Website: macys
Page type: customer-info-address
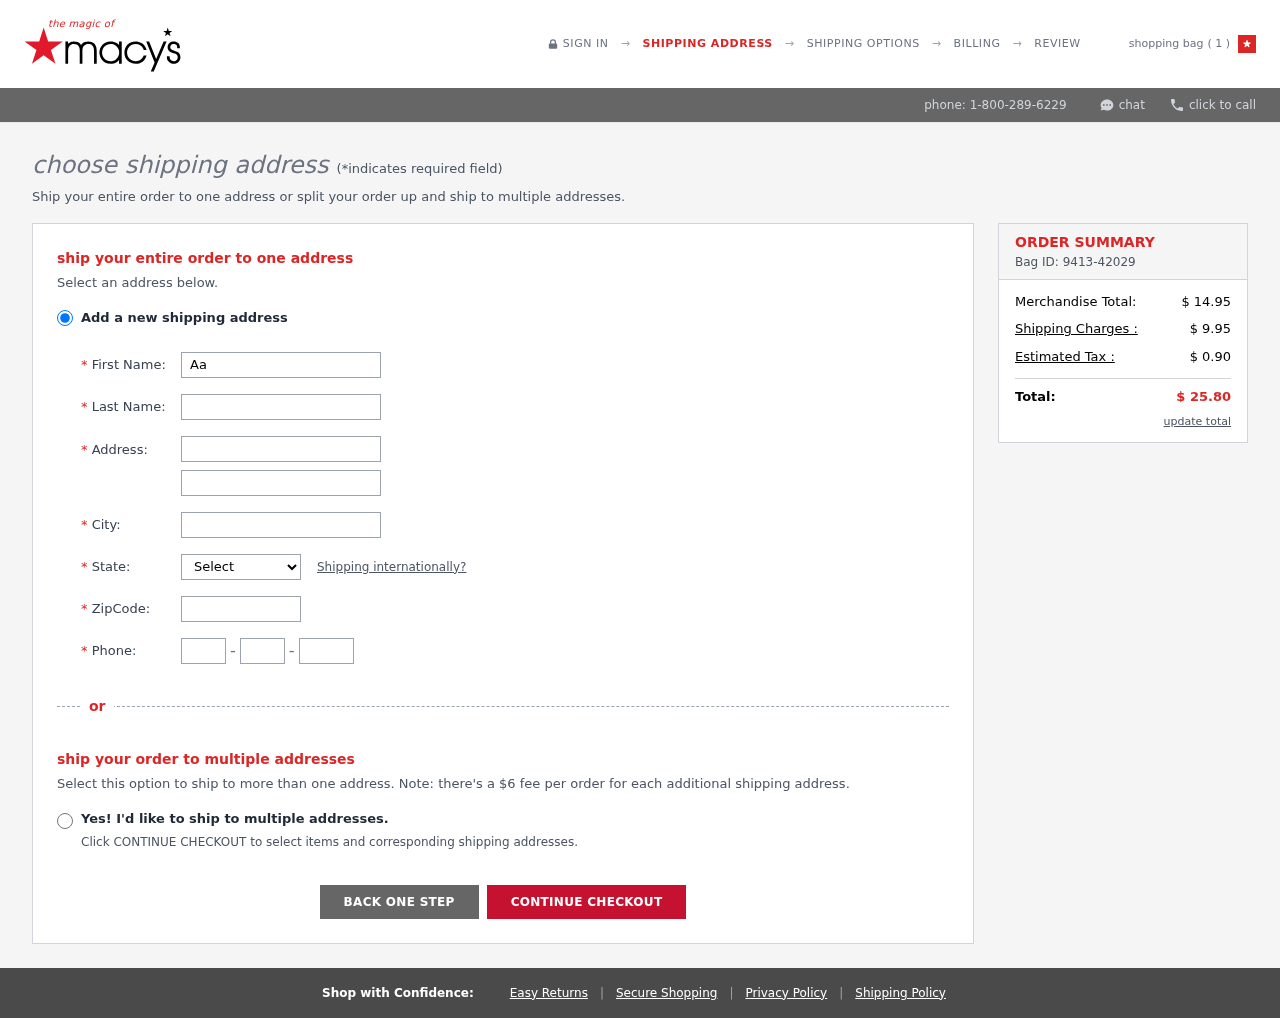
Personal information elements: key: PII_CITY
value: Weissport
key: PII_FIRSTNAME
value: Aaron
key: PII_LASTNAME
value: Mendoza
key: PII_PHONE_AREA
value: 693
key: PII_PHONE_PREFIX
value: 695
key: PII_PHONE_SUFFIX
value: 1455
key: PII_POSTCODE
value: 94054
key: PII_STATE_ABBR
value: TX
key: PII_STREET
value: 444 Perry Throughway
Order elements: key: ORDER_NUM_ITEMS
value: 1
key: ORDER_ID
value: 9413-42029
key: ORDER_SUBTOTAL
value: $ 14.95
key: ORDER_SHIPPING_COST
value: $ 9.95
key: ORDER_TAX
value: $ 0.90
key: ORDER_TOTAL
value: $ 25.80